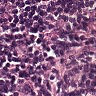
Metastatic tissue present: no